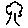
Label: tree